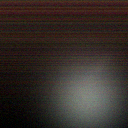
Screen state: off